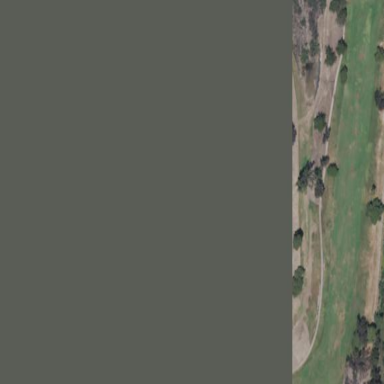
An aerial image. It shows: Area of rough grass used for golf.